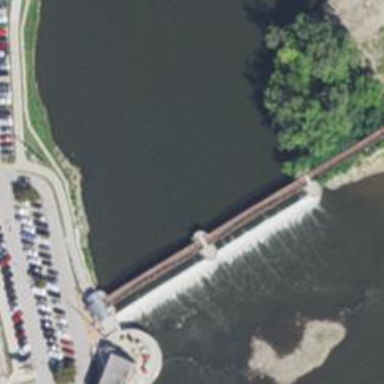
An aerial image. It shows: Dam across waterway.